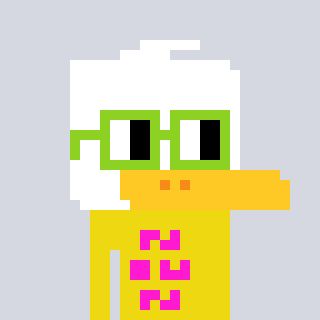
a pixel art character with square light green glasses, a duck-shaped head and a yellow-colored body on a cool background